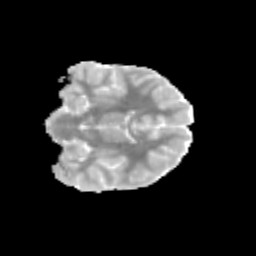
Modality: MD
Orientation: coronal
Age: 9
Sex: female
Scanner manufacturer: siemens
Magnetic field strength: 3 T
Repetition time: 3.8 s
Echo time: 0.07 s